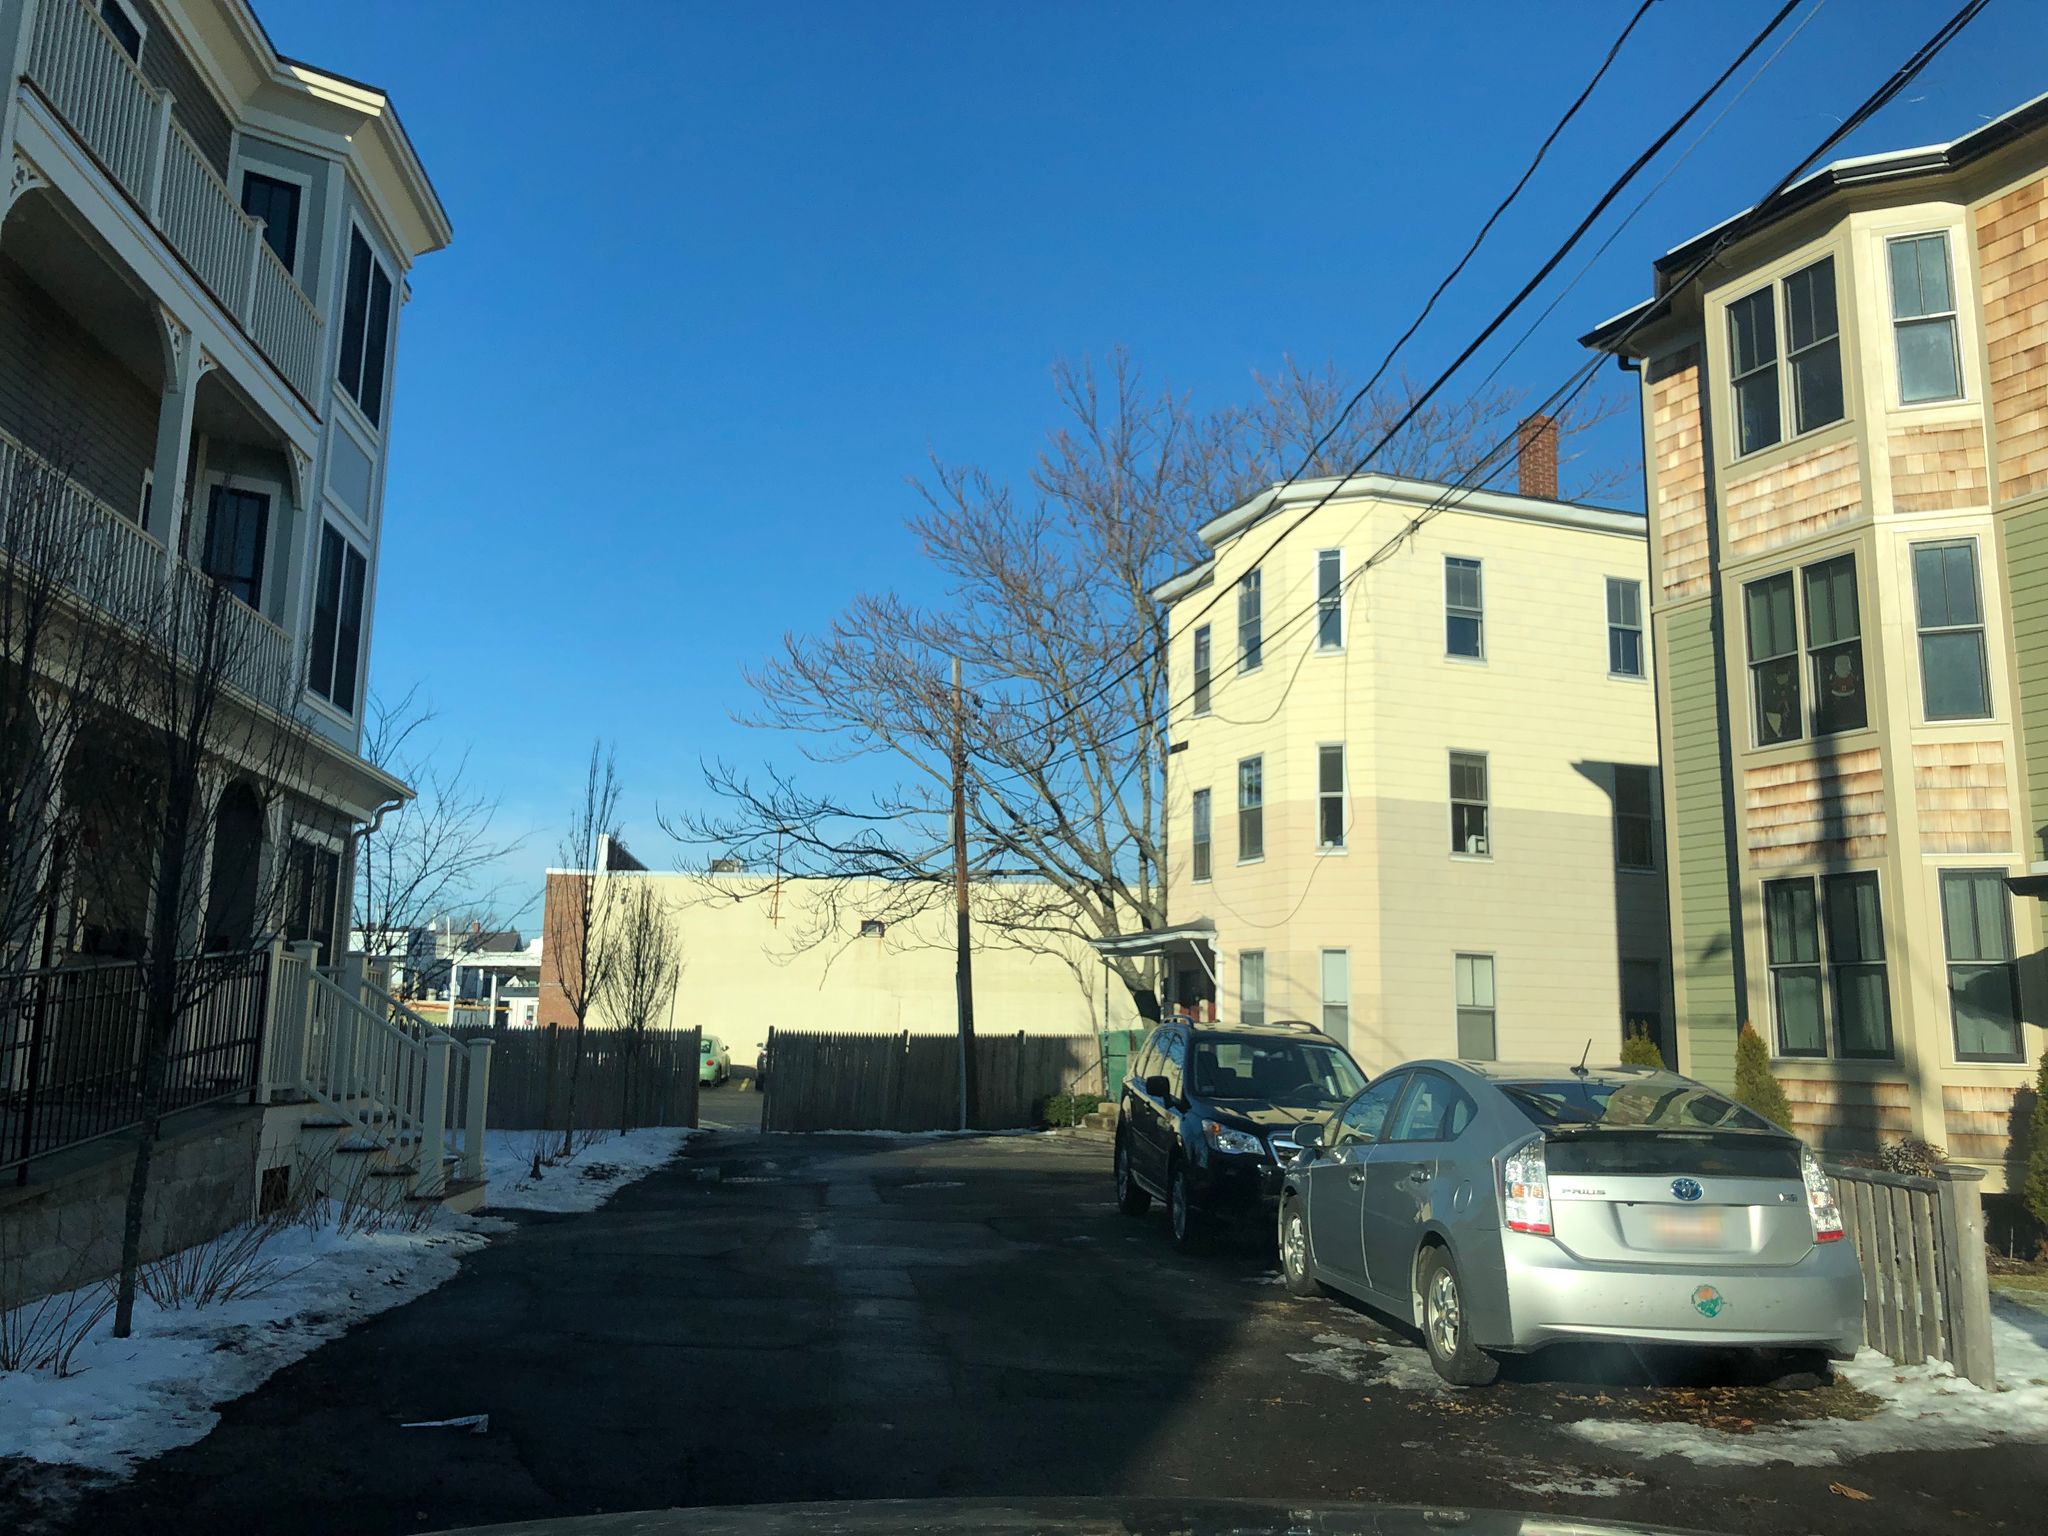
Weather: snowy
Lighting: day
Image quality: good
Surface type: railway
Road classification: residential, footway
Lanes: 2
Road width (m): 7.3
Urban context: urban centre
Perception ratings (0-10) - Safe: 5.89, Lively: 8.09, Beautiful: 6.18, Boring: 6.25, Depressing: 4.17, Wealthy: 4.72